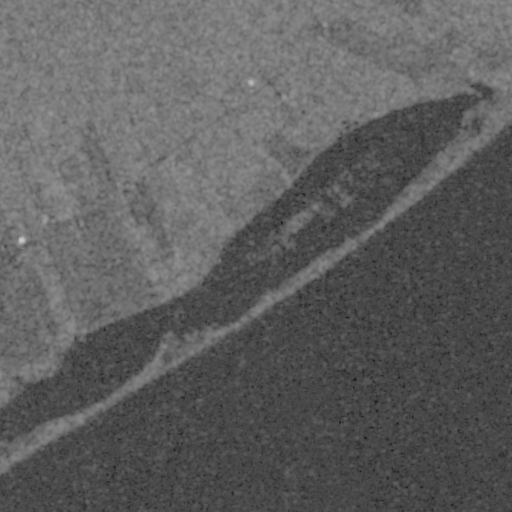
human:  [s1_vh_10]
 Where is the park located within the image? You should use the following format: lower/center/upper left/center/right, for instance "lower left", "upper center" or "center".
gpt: The park is located in the center left of the image.
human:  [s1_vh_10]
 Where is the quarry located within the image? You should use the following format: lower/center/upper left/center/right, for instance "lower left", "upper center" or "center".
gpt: The quarry is located in the upper right of the image.
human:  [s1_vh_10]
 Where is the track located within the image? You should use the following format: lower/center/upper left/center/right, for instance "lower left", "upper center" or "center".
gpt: There is no track in the image.

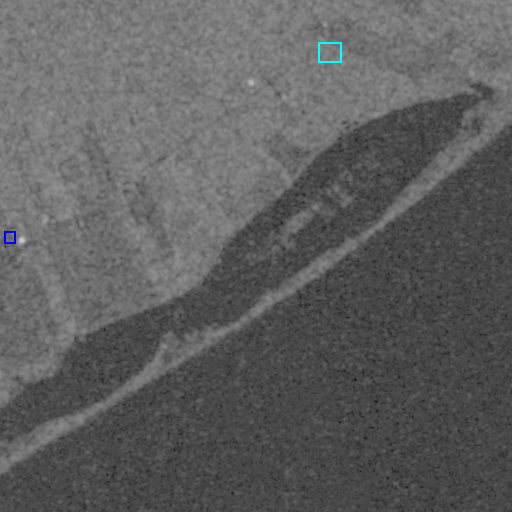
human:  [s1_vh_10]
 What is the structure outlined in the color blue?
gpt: The structure outlined in blue is a park.
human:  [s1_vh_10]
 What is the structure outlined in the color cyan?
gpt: The structure outlined in cyan is a quarry.
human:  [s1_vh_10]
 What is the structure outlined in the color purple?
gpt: There is no purple outline.